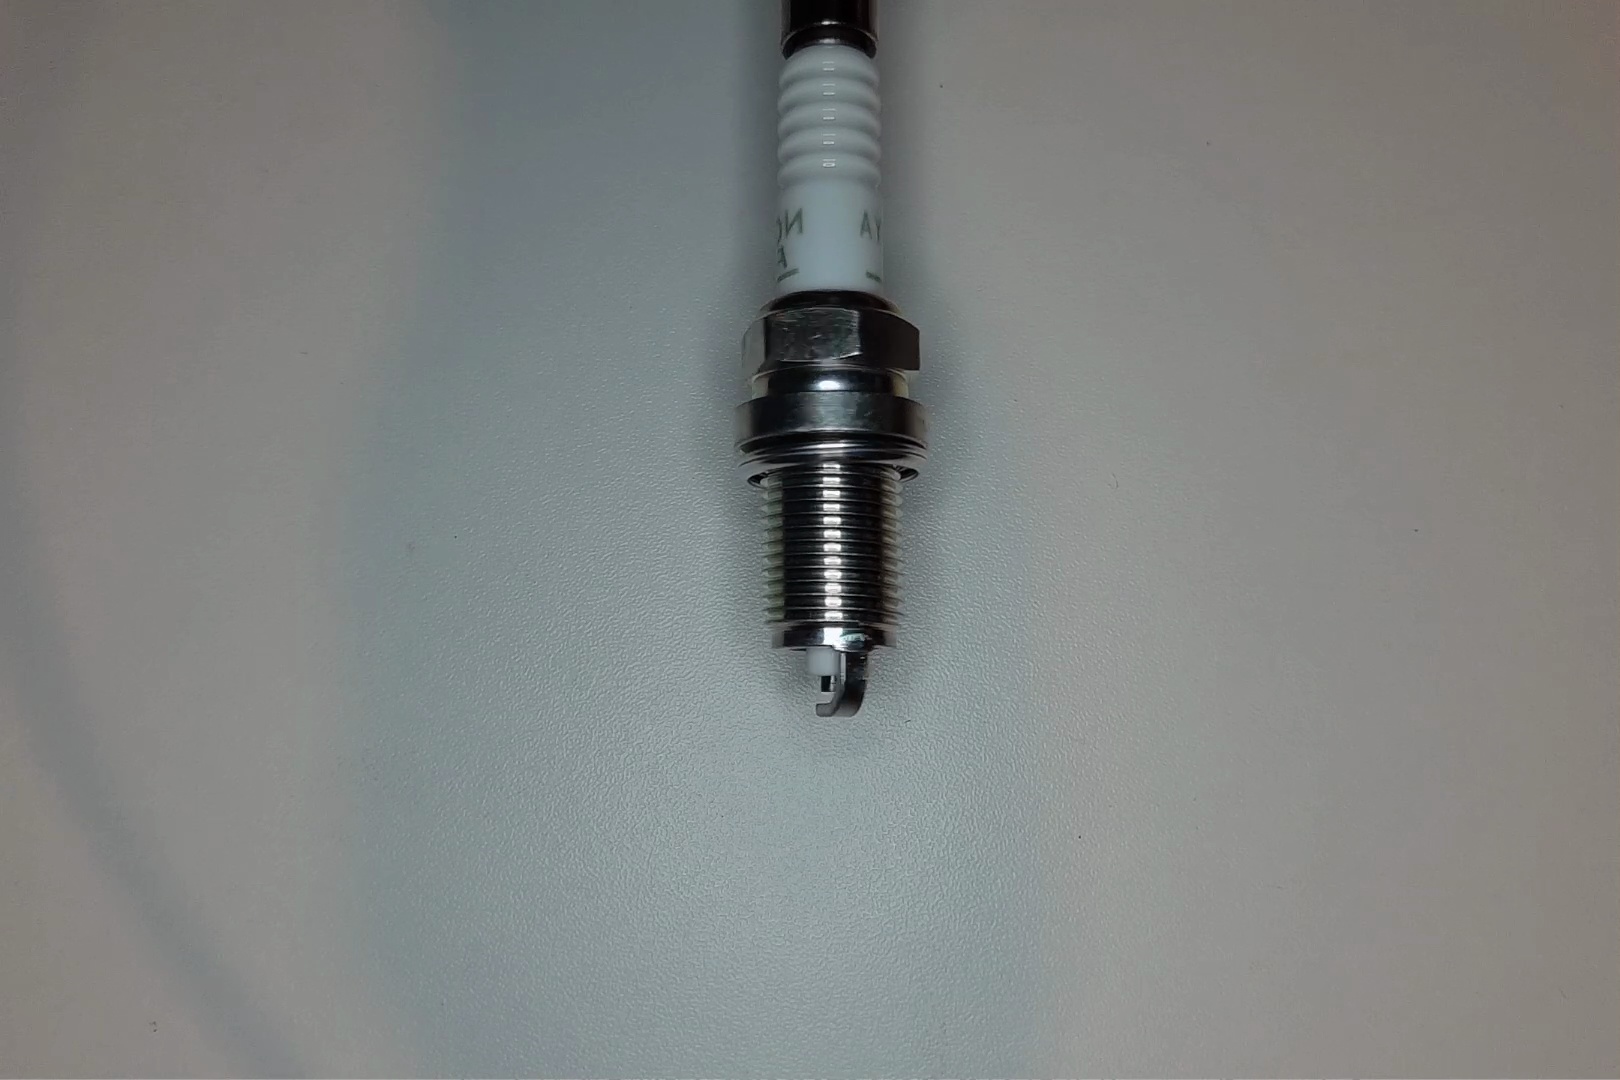
Label: normal